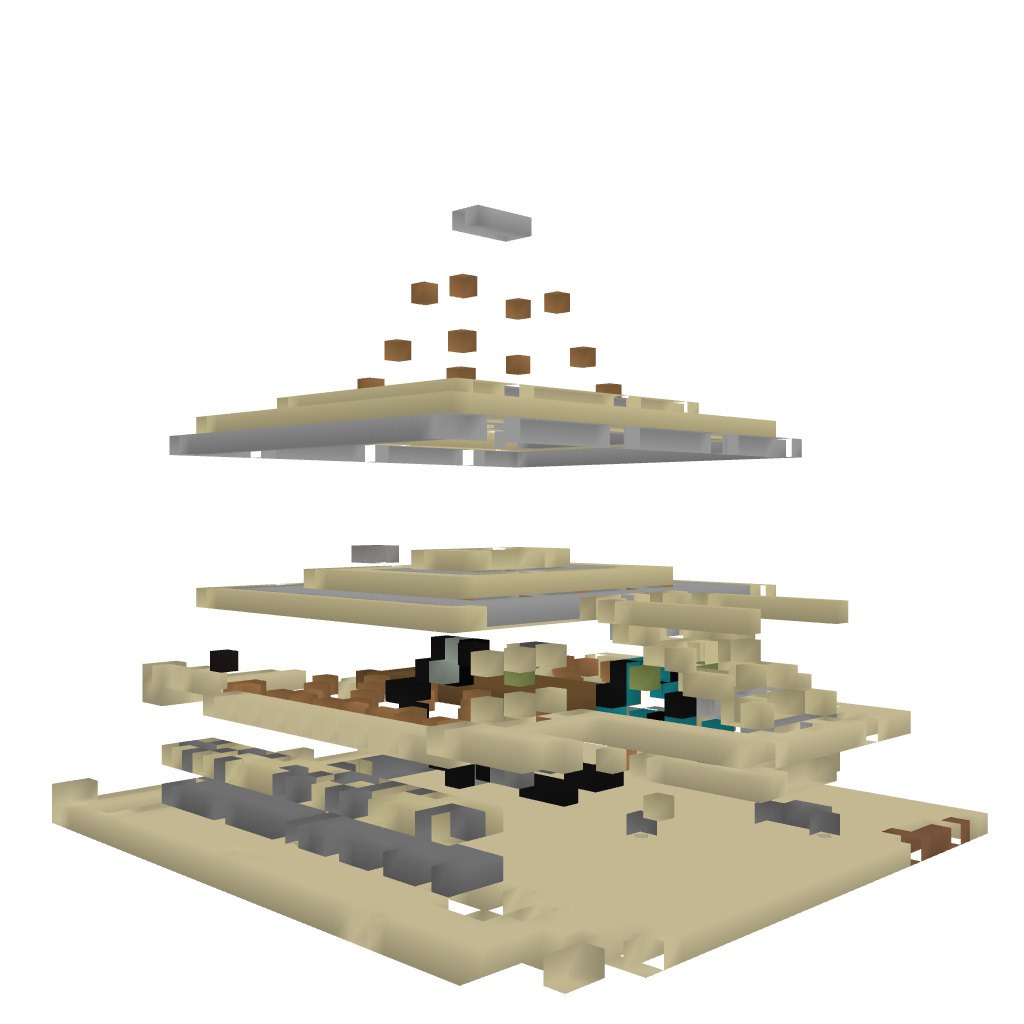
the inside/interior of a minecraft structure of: weird arena pagoda thingymajiggy with a secret stair